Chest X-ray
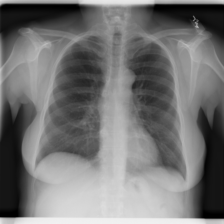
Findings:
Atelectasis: negative
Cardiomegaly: negative
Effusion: negative
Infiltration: negative
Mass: negative
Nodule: negative
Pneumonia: negative
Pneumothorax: negative
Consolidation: negative
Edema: negative
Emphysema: negative
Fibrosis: negative
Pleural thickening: negative
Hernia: negative